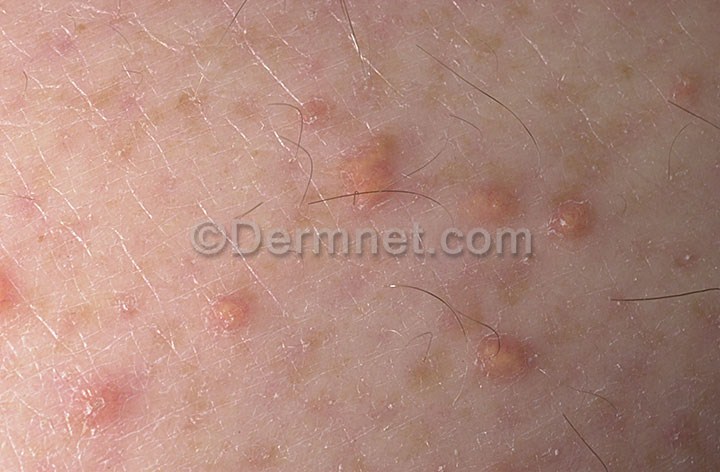
Disease: Systemic Disease